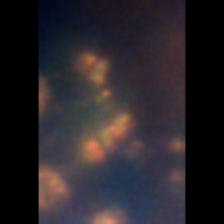
Taxon: Diatom_aggregate
Group: Diatoms